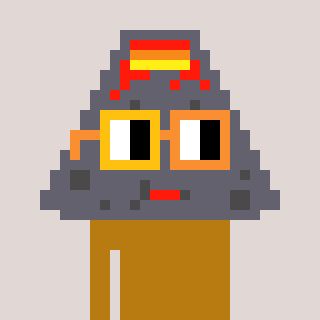
a pixel art character with square yellow and orange glasses, a volcano-shaped head and a gold-colored body on a warm background